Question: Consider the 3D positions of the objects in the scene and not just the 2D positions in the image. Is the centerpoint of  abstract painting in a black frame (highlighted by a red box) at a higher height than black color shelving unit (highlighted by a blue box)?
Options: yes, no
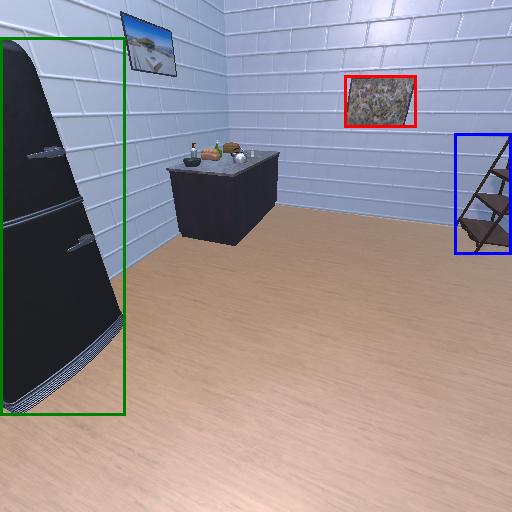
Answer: yes